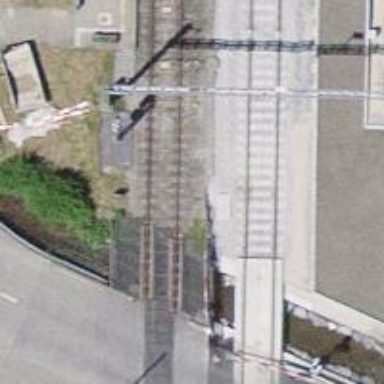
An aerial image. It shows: Railway signal.